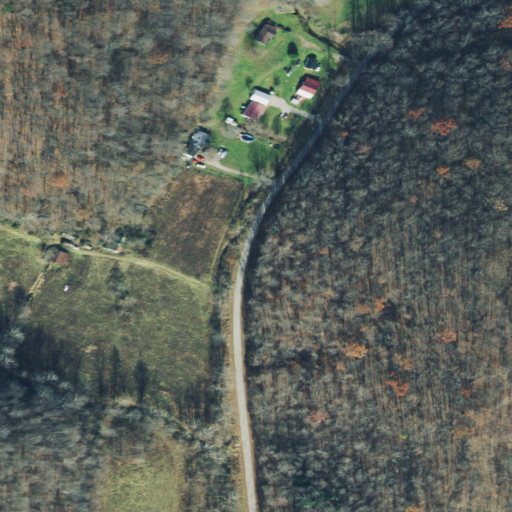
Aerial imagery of valley in Ohio named Dutch Hollow containing deciduous forest, pasture, open development, low intensity development, and medium intensity development